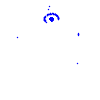
Particle: pion